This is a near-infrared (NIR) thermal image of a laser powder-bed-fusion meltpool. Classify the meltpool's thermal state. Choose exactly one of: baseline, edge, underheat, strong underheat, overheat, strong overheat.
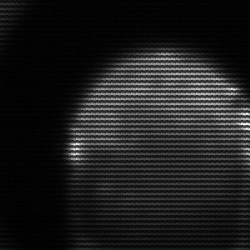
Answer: edge